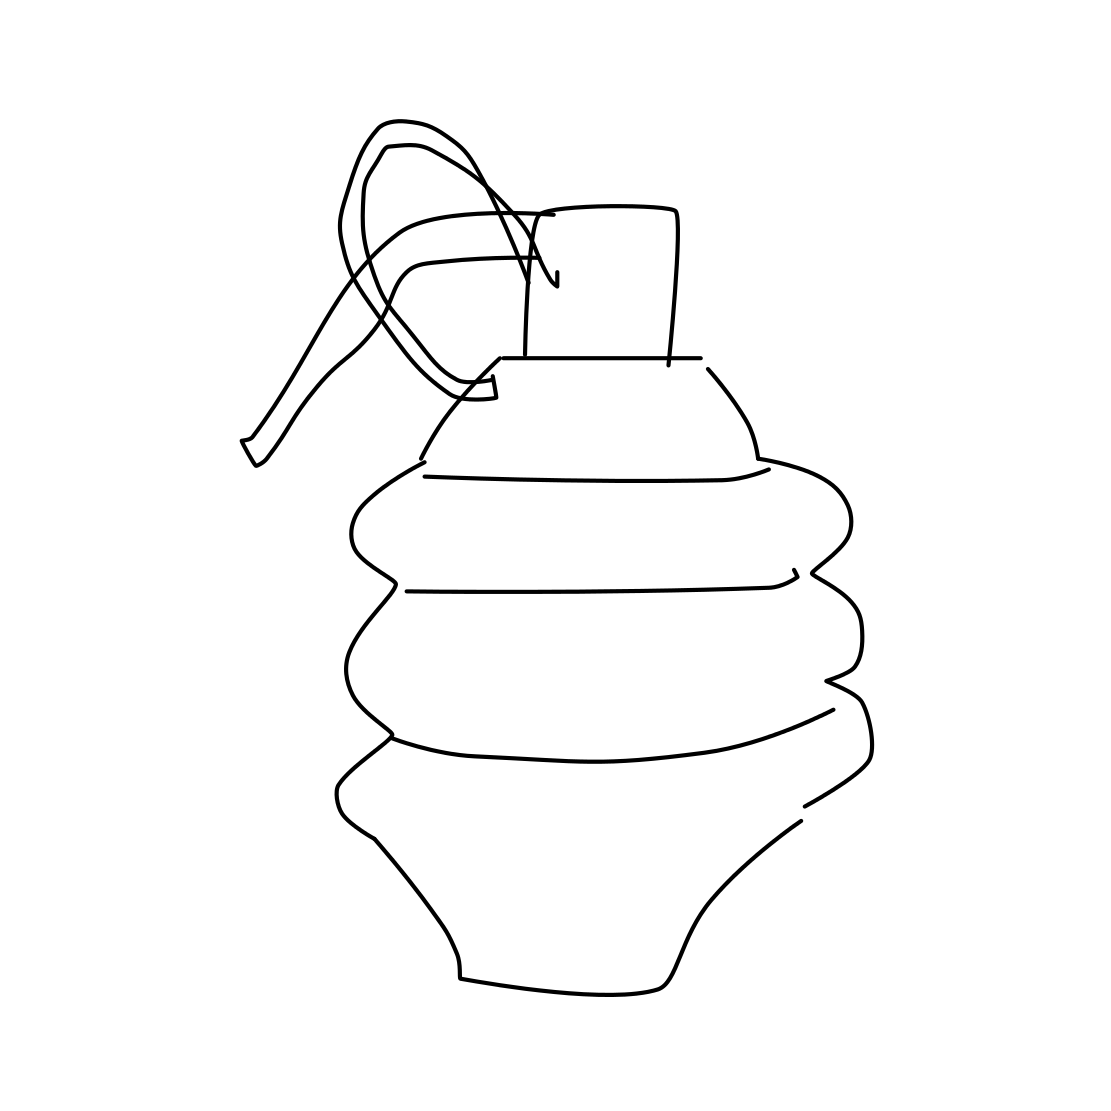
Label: grenade